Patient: sex F, age 63
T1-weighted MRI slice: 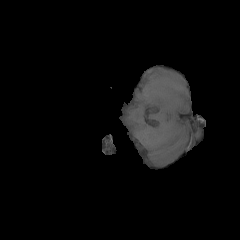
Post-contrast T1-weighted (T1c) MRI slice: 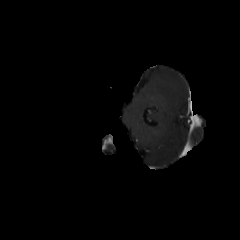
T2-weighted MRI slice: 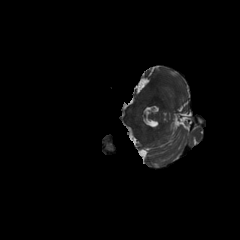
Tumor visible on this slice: no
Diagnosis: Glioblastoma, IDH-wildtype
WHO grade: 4